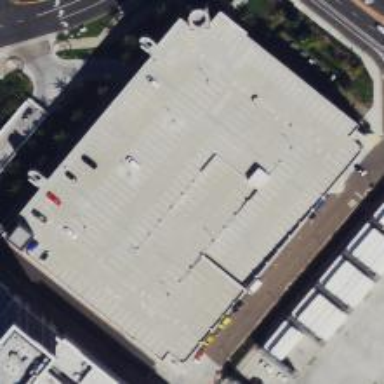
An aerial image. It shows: Multi-storey parking building.